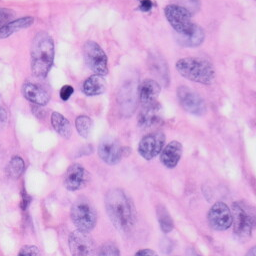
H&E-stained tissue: Skin